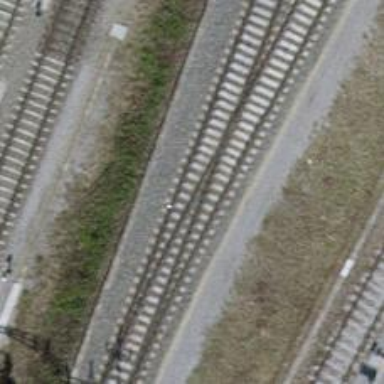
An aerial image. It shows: Rail siding with electrified tracks using contact line.